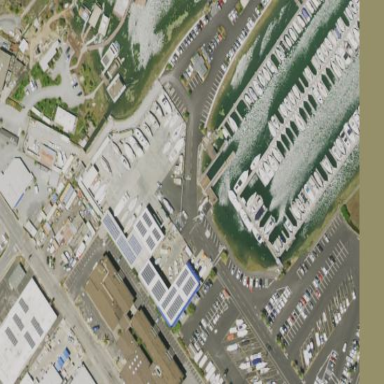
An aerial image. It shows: Boatyard along the waterway.